Question: I want to draw a shape, wherever the user touches the map, the should be drawn dynamically. I don't have any idea about drawing these shapes. How could I achieve this? Can I get this done through canvas? I am using MapFragment.
Please see the image,

Please give me any idea!! Any help is appreciated!!
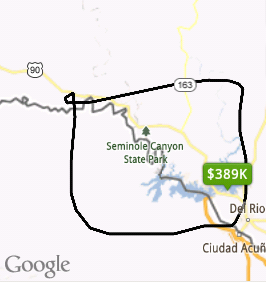
Answer: You can do that by adding a 'View' overlaying the map.
- 'Polyline'- 'View'- 'LatLng''Projection'- 'Polyline'
And you are done.
Note that this consumes all the events that would otherwise make map pan or zoom. You will have to have some other way to interact with map or enable consuming events using some flag.